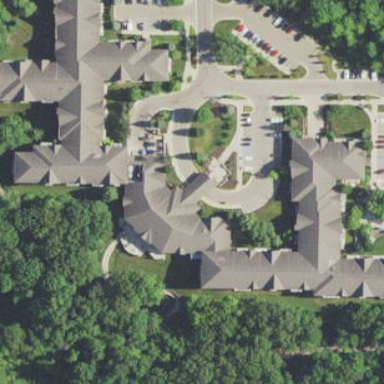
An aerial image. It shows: Building.